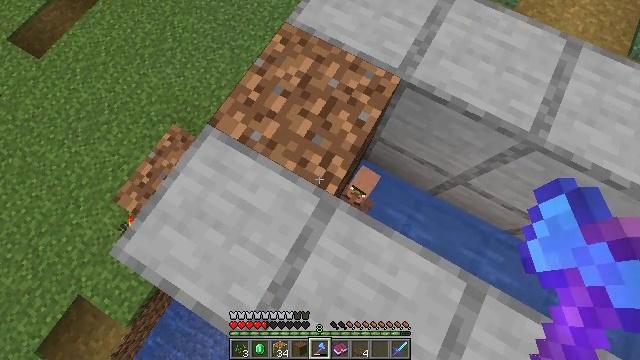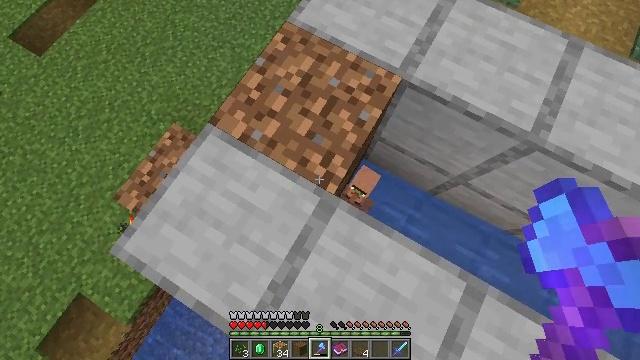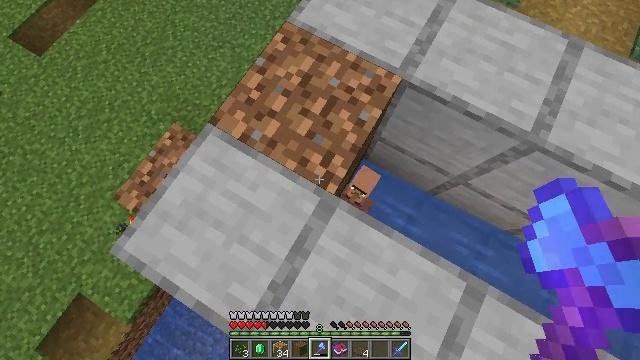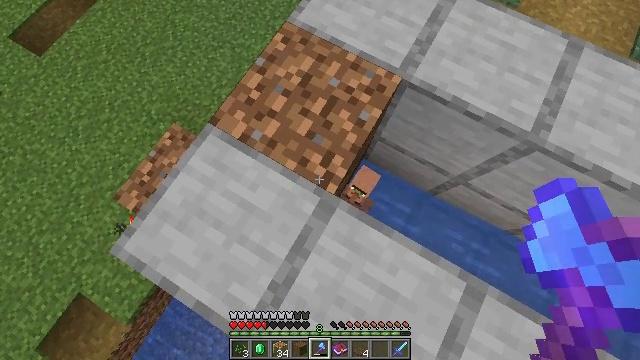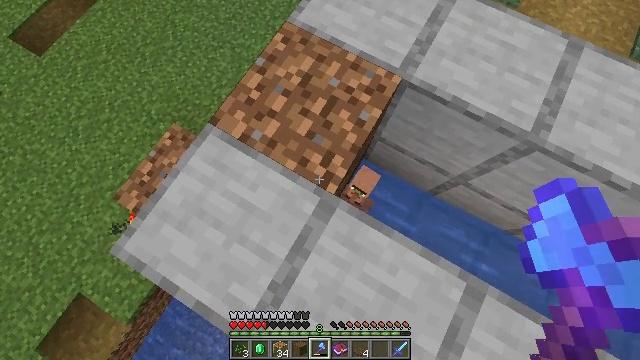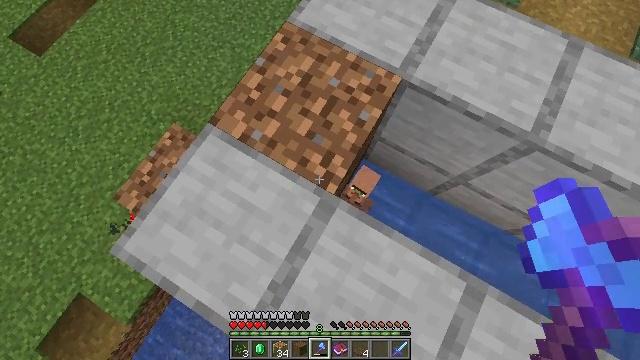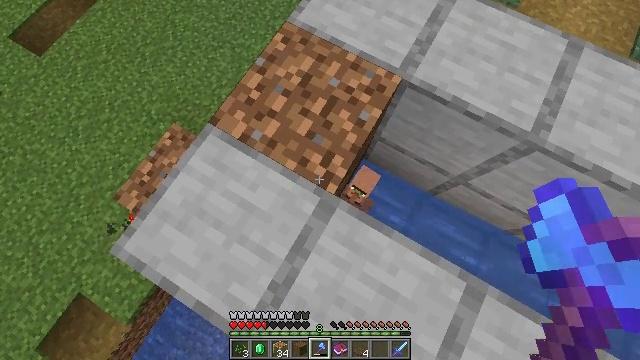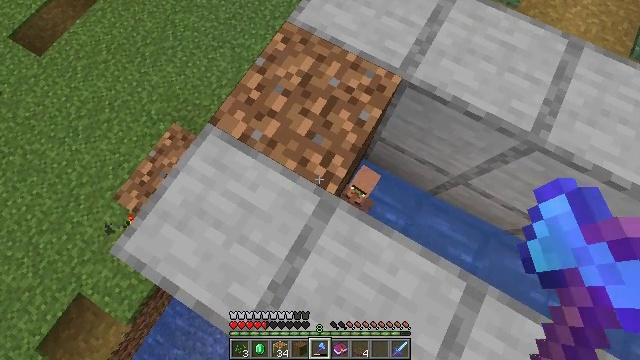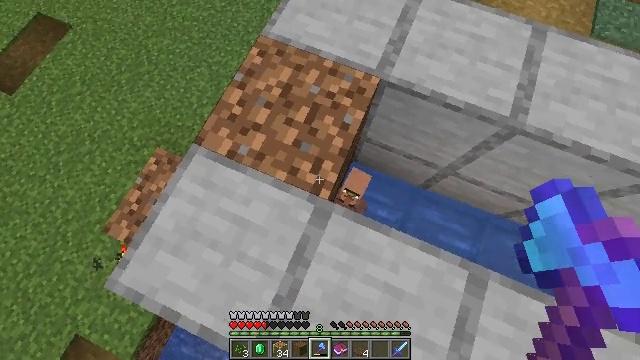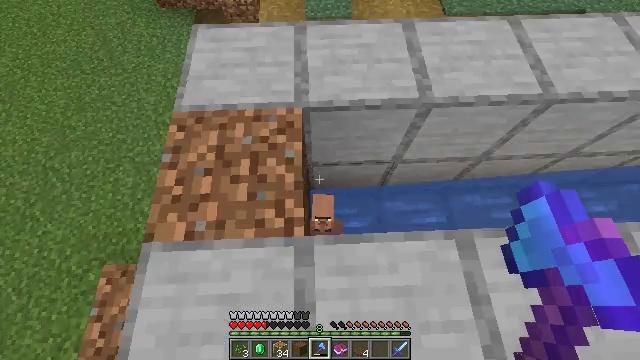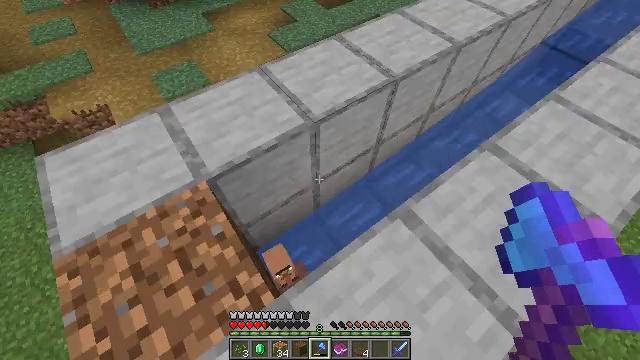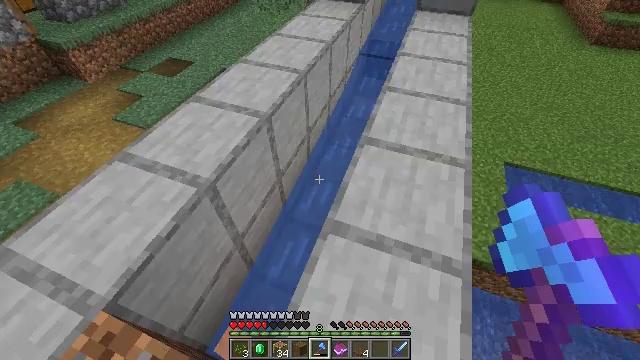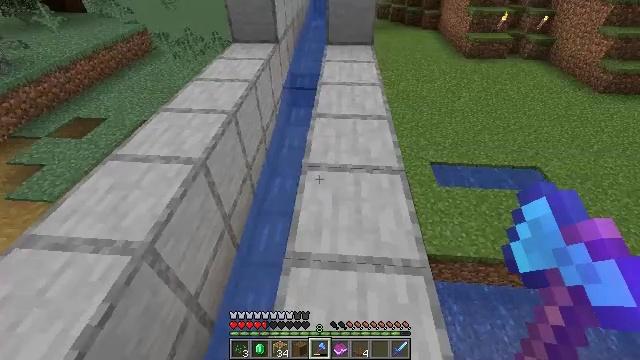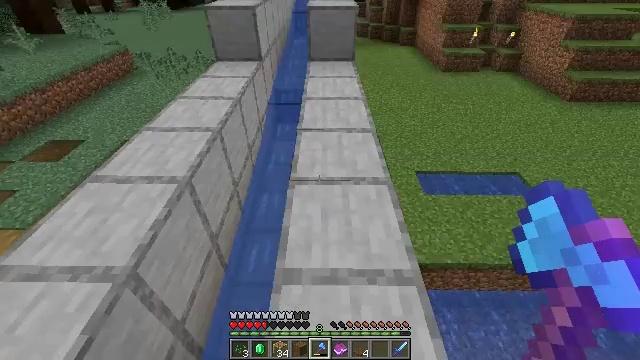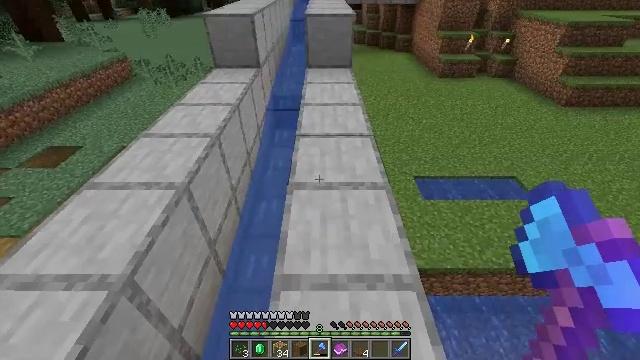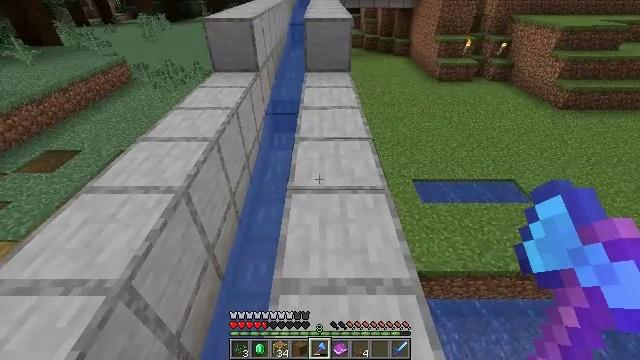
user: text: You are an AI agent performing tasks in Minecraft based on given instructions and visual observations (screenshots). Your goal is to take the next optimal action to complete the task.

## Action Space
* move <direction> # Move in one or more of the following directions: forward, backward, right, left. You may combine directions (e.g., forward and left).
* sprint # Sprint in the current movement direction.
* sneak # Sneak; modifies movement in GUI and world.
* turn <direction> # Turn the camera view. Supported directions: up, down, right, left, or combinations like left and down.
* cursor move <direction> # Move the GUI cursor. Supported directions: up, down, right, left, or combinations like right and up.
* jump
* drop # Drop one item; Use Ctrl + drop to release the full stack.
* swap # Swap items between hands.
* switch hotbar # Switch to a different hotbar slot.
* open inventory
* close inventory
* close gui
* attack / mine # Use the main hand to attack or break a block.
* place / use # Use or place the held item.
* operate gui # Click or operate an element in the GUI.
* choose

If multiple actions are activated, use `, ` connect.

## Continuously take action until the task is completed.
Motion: motion action
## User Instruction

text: Break the stripped spruce log.
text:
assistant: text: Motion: no_op
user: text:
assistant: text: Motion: no_op
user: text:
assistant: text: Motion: no_op
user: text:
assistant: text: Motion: no_op
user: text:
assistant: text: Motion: no_op
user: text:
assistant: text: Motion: no_op
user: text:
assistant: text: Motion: no_op
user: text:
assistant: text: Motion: turn right and up
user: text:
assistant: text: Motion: turn right and up
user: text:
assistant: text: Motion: turn right and up
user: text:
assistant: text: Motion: turn right and up
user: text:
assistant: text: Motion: turn right and up
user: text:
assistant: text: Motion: turn right and up
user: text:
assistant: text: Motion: turn up
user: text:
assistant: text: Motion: no_op
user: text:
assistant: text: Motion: no_op
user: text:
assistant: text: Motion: no_op
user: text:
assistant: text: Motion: no_op
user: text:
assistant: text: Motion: no_op
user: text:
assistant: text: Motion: no_op
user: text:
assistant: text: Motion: no_op
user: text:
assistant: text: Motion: no_op
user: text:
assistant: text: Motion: turn up
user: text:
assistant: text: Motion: turn right and up
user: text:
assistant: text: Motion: turn right and up
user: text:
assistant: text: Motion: turn up
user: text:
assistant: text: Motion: no_op
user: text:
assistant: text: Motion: no_op
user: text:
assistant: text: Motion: no_op
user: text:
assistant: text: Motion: no_op